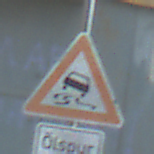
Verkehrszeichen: SchleuderOderRutschgefahr
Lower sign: HinweiseAufGefahrenDurchVerbaleAngabe1
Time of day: MorningAfternoon
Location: Outdoor (Suburban)
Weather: Clear
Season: NotSpecified
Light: Natural